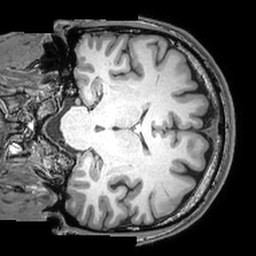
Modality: T1w
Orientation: coronal
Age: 42
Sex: male
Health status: healthy
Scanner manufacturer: philips
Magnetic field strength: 3 T
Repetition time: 0.007013 s
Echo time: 0.003171 s